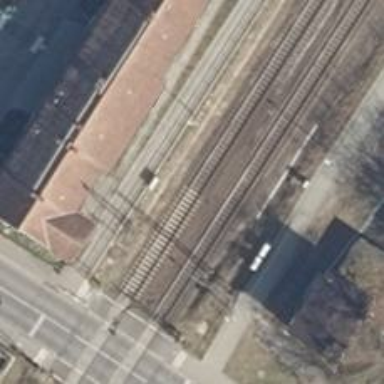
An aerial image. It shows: Railway signal.